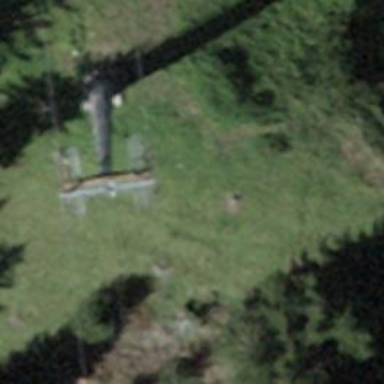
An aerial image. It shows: Pylon for aerialway.